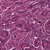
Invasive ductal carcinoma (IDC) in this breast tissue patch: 1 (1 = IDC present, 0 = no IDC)